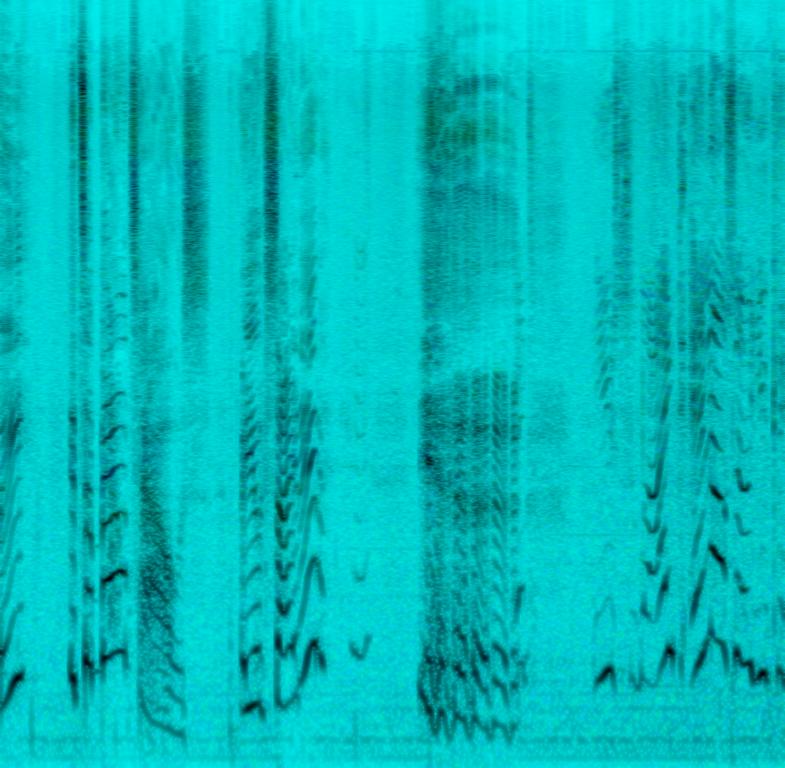
This is a box opening video. There is a male voice speaking and kids shouting. A rock music piece starts playing with a common sounding electric guitar tune and a simple acoustic drum beat. The atmosphere is generic.